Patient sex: M
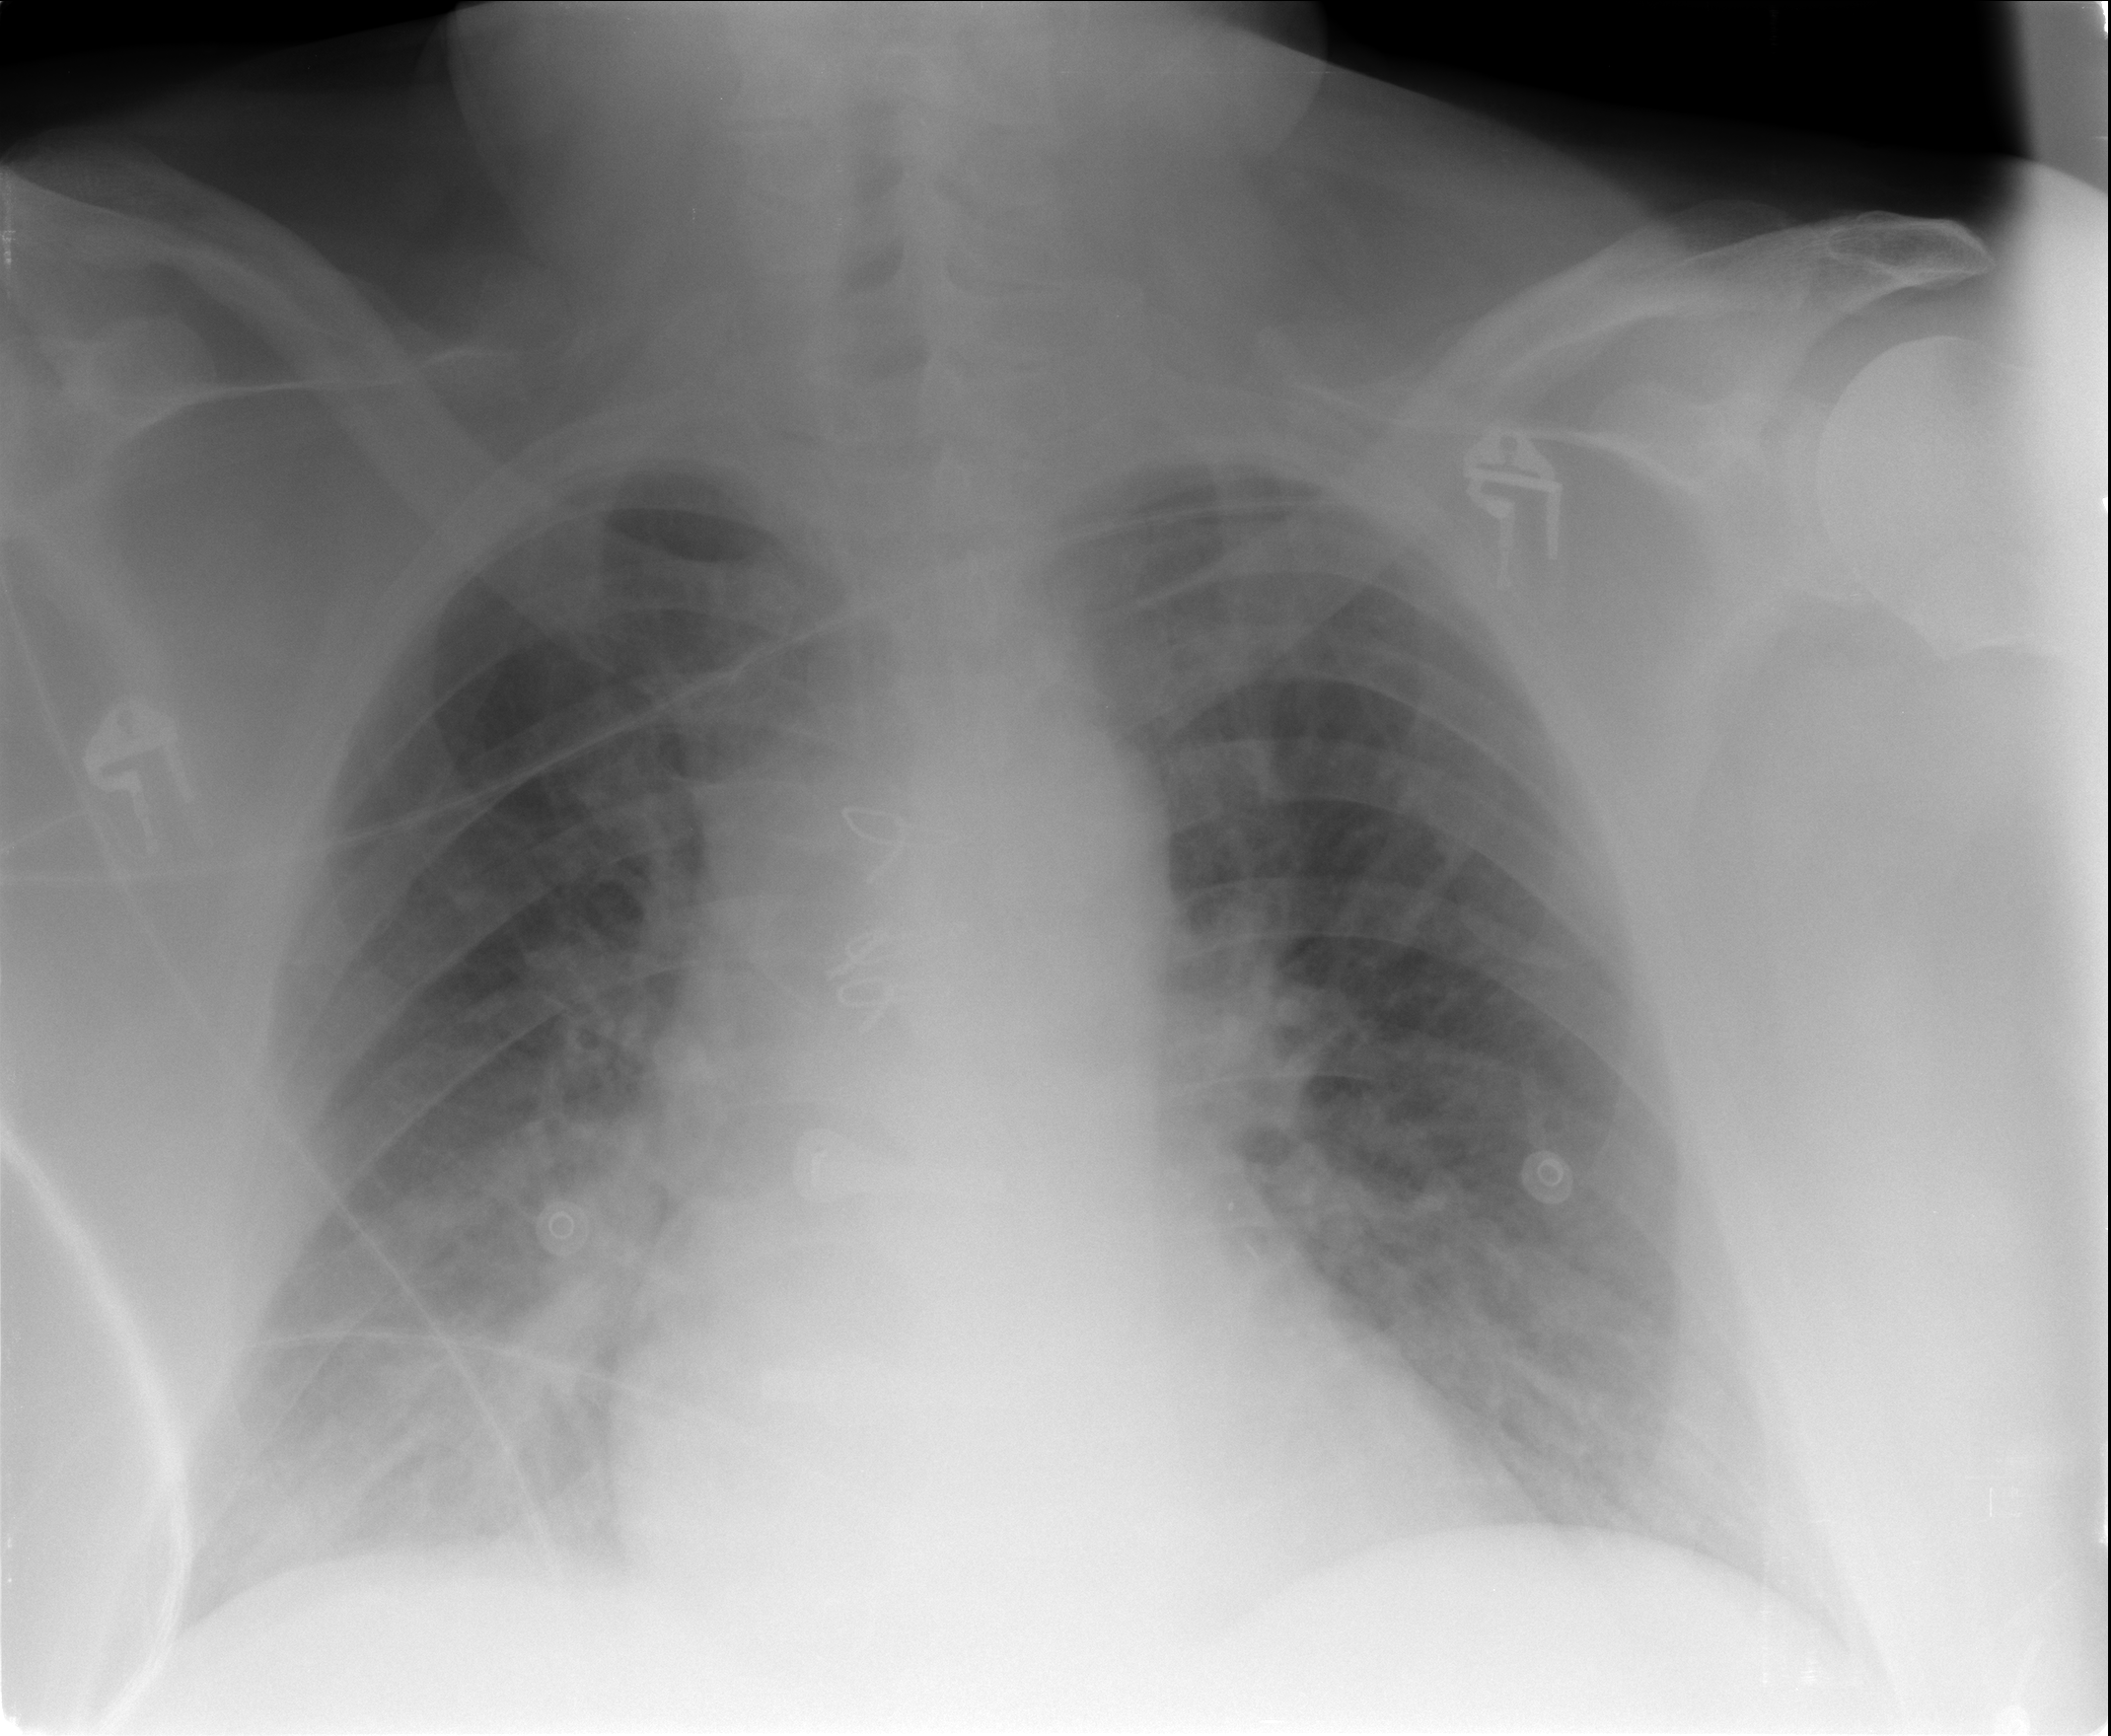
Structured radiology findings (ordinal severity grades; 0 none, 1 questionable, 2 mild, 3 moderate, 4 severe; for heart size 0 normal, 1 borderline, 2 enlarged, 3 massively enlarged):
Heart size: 1
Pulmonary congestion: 2
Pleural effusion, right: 2
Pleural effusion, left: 0
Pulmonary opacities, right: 0
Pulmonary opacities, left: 0
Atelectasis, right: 2
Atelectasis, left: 0